Interaction volume radius: 5 \u00c5
Interaction volume height: 30 \u00c5
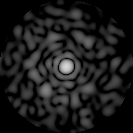
Disorder parameter: 0.8069